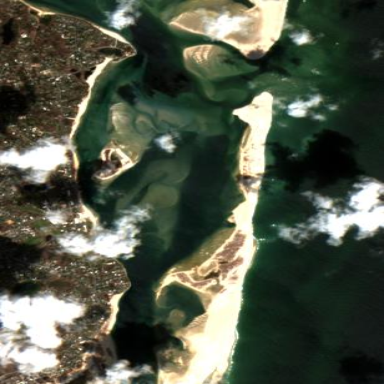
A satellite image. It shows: Sandy area affected by tides.